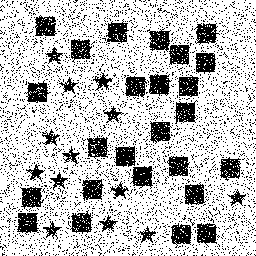
Squares: 25
Triangles: 0
Stars: 13
Total shapes: 38